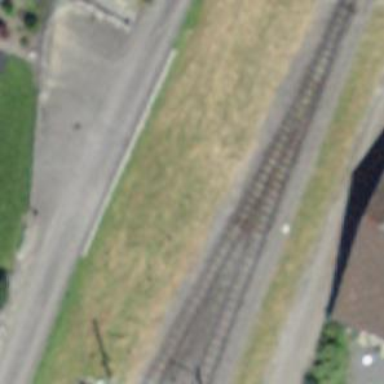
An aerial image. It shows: Narrow-gauge railway with electrified contact line.